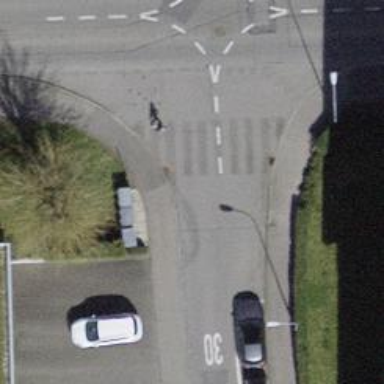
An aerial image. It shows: Pedestrian crossing with zebra markings on footway.